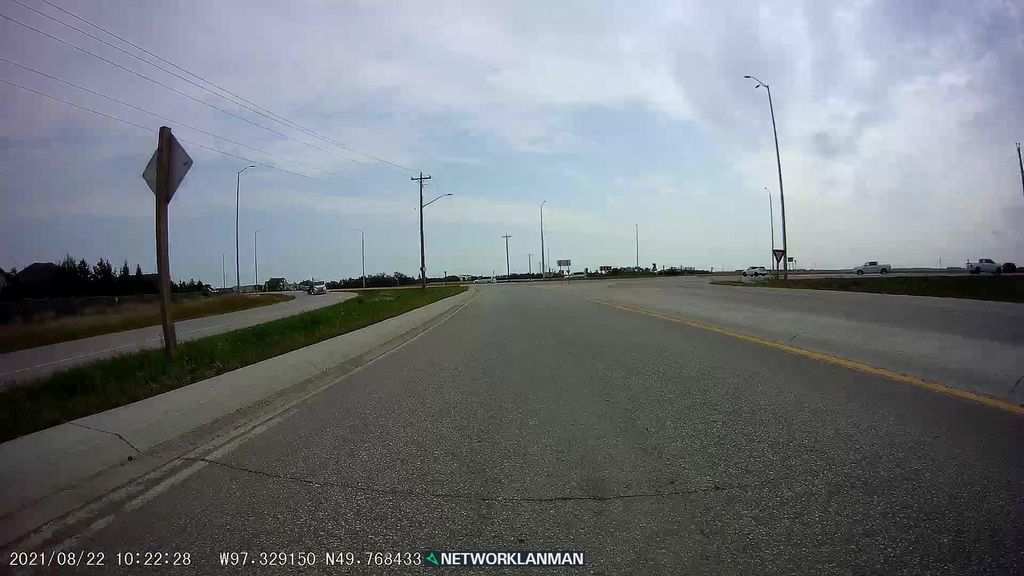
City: winnipeg